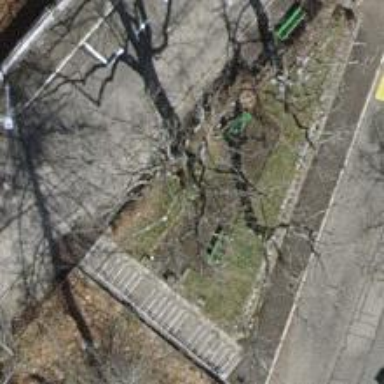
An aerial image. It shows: Bench.